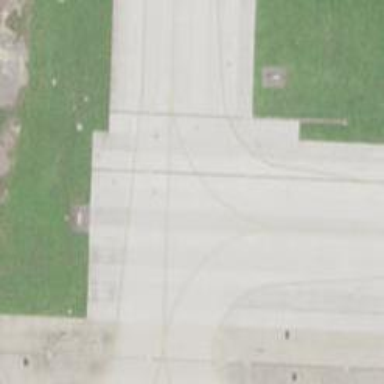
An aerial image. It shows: View of taxiway at the airport.